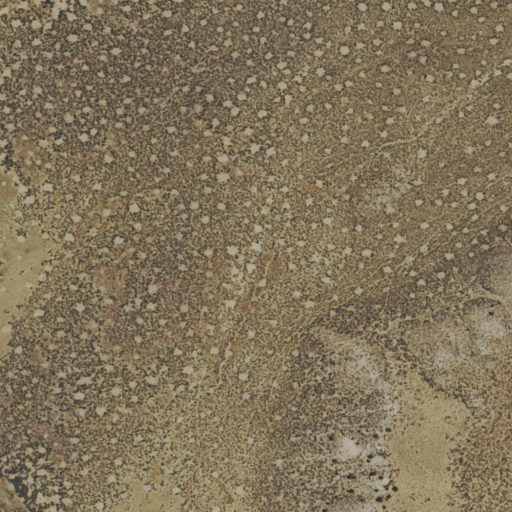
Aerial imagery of valley in Nevada named Muleshoe Valley containing only shrub